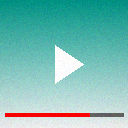
Screen state: on